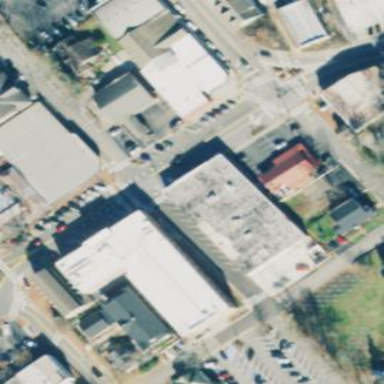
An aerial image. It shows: Retail building.